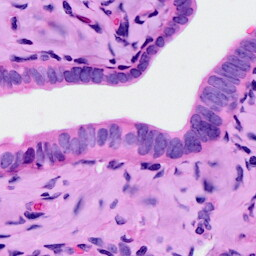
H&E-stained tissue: Ovarian